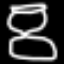
Label: hourglass